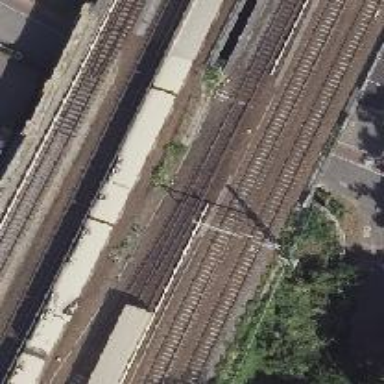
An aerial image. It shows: Railway signal.